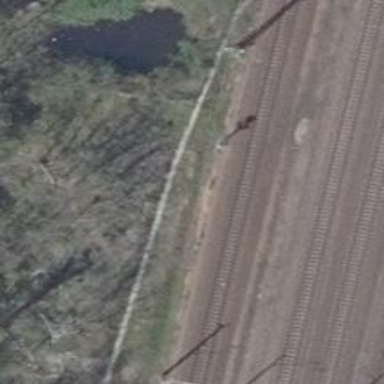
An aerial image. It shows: Railway signal.